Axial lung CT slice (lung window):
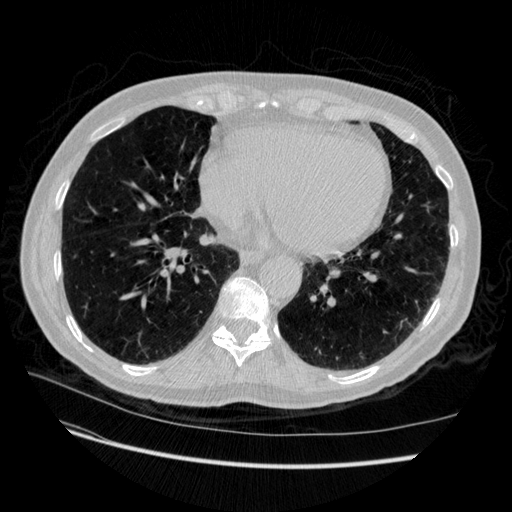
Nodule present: no